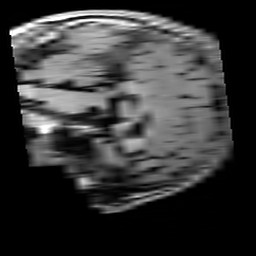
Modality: T1w
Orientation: sagittal
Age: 21
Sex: male
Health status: healthy
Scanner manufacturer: siemens
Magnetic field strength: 3 T
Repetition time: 4.1 s
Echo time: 0.0085 s